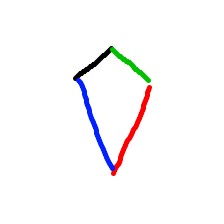
Shape: kite